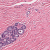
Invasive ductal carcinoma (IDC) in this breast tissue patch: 0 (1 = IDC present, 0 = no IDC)